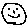
Label: smiley face